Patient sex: F
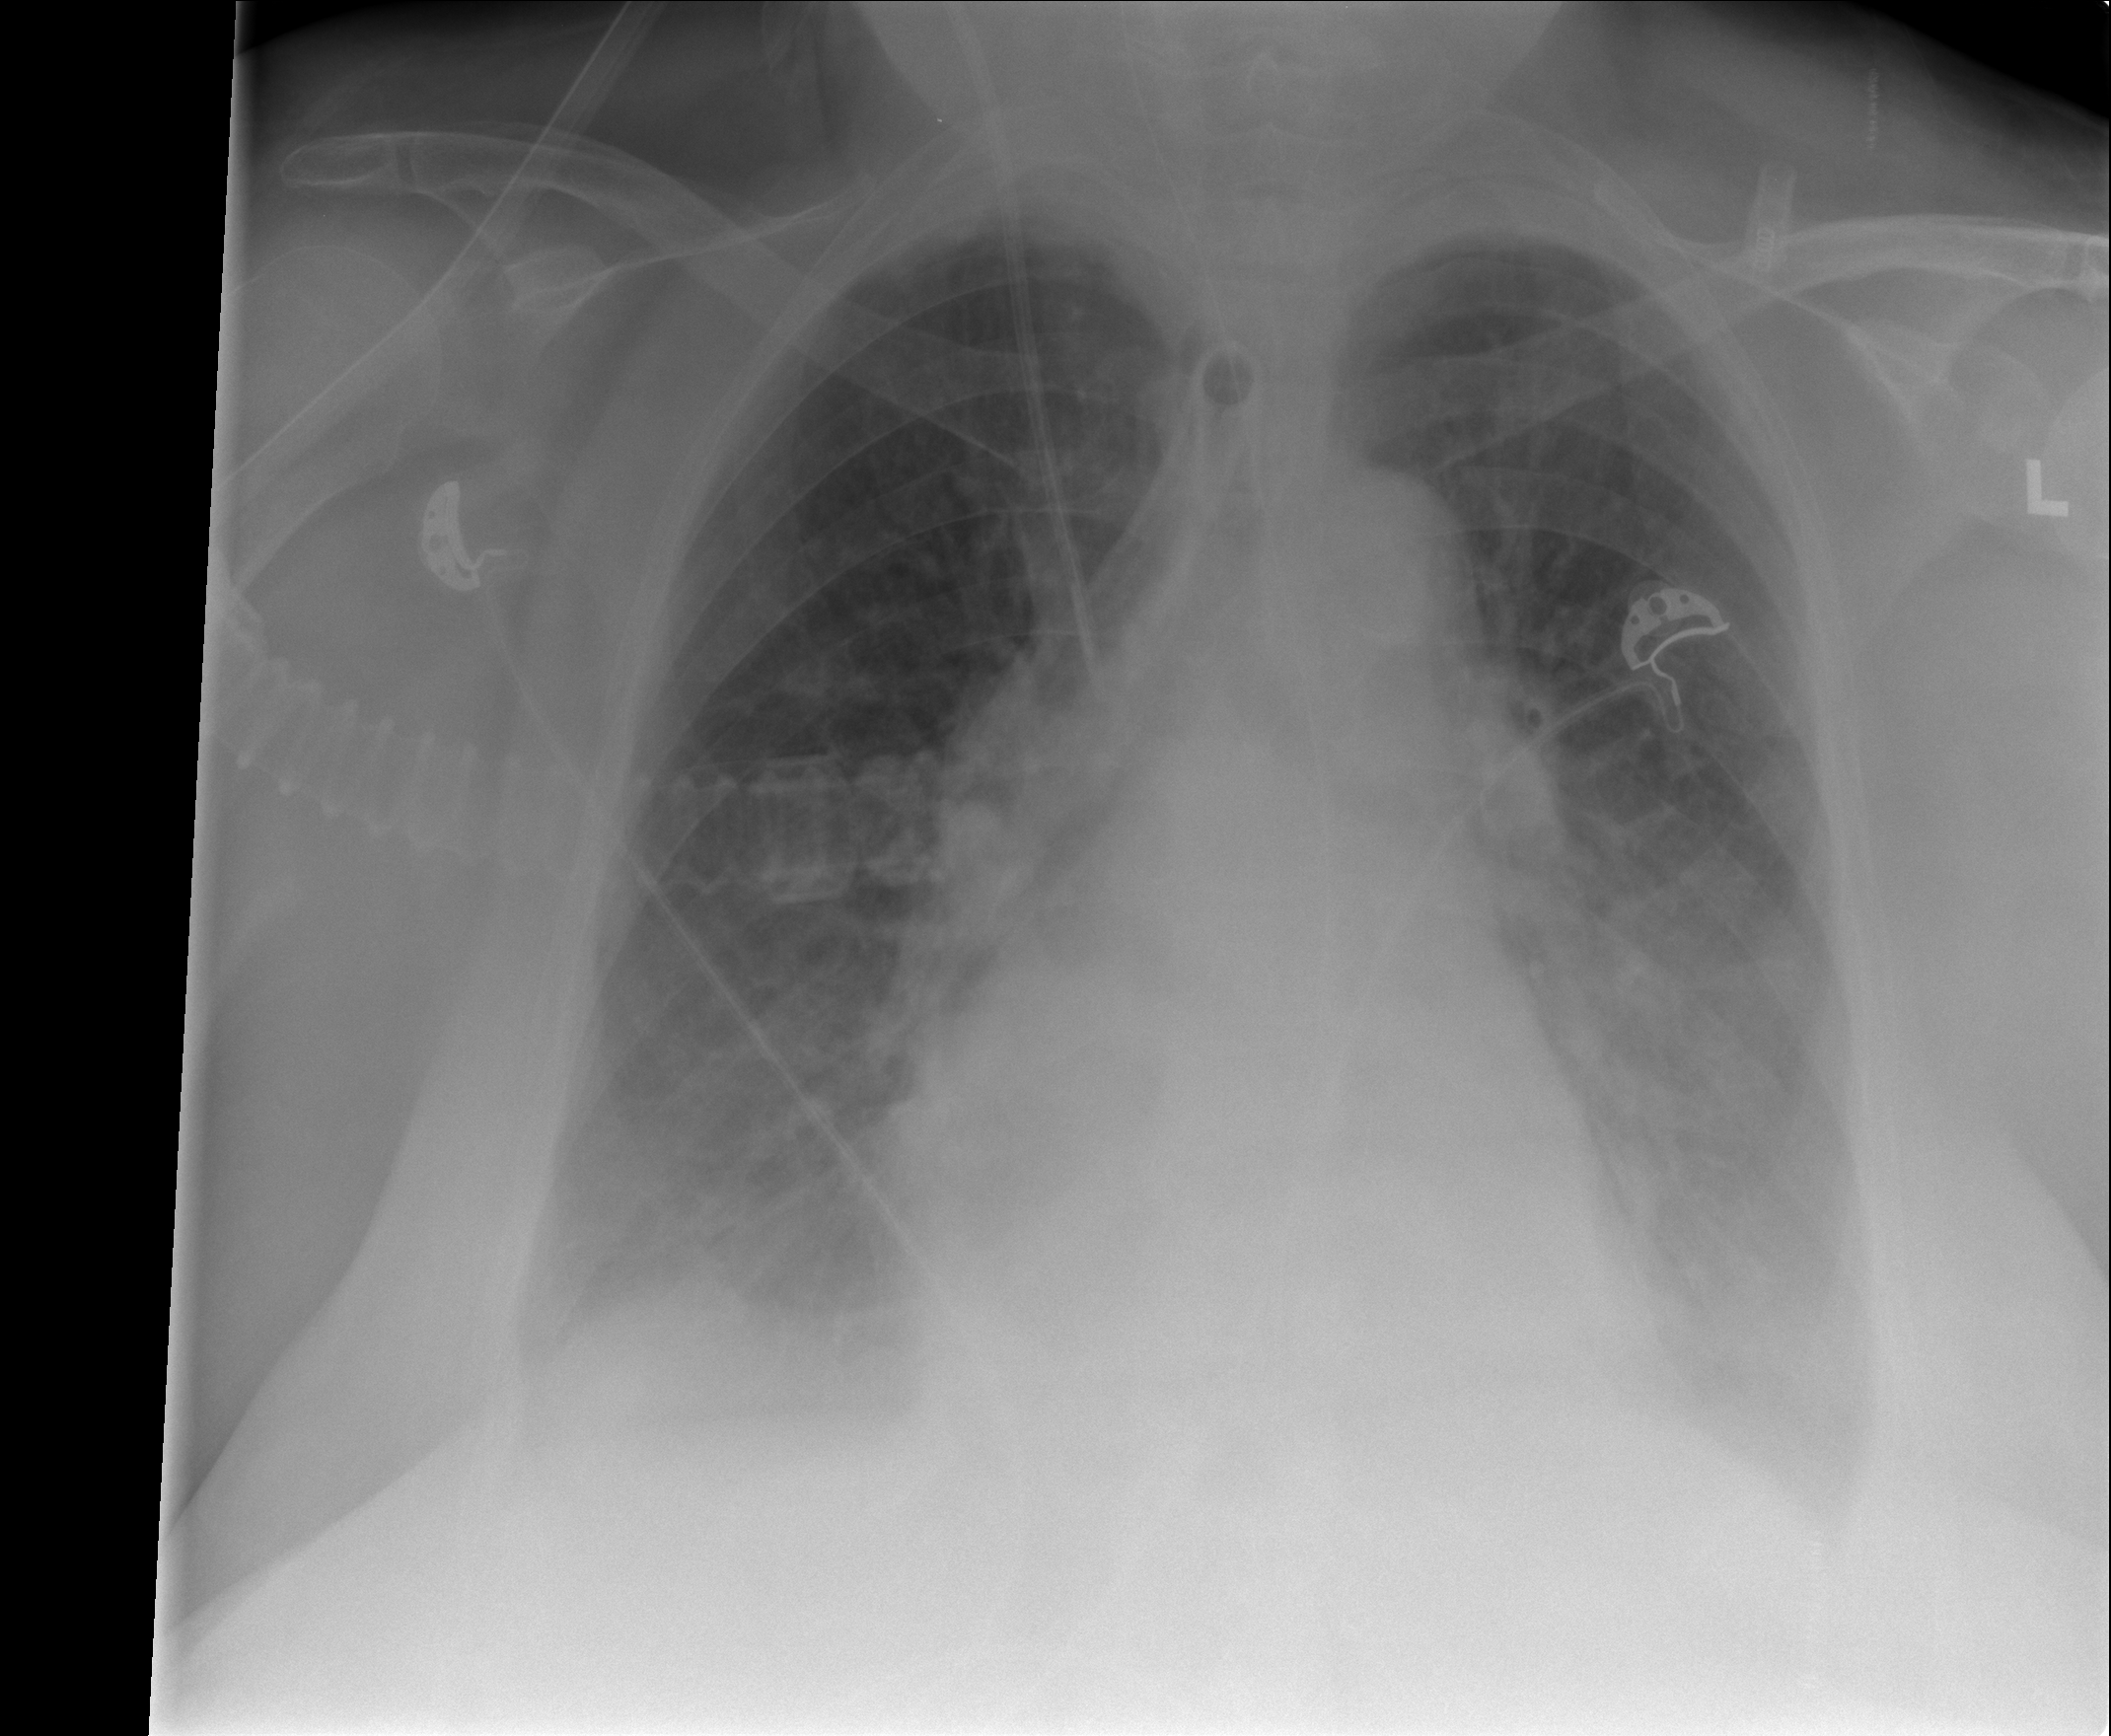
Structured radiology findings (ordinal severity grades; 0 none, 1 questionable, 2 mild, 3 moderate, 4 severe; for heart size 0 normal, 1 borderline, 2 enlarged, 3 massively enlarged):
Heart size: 2
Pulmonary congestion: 2
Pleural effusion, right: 2
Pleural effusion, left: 3
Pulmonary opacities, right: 2
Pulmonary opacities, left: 2
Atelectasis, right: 2
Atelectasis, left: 2